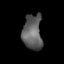
Tissue: lung
Cell type: Epithelial cells
Senescence score: 0.1809
Nuclear area (px): 666
Mean DAPI intensity: 94.856